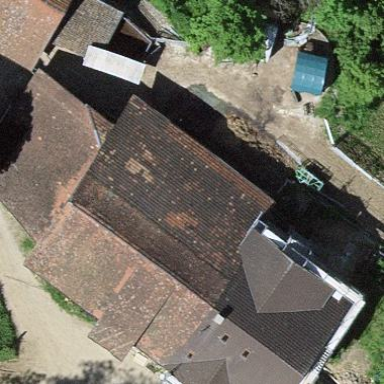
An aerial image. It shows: Farm auxiliary building.